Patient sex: M
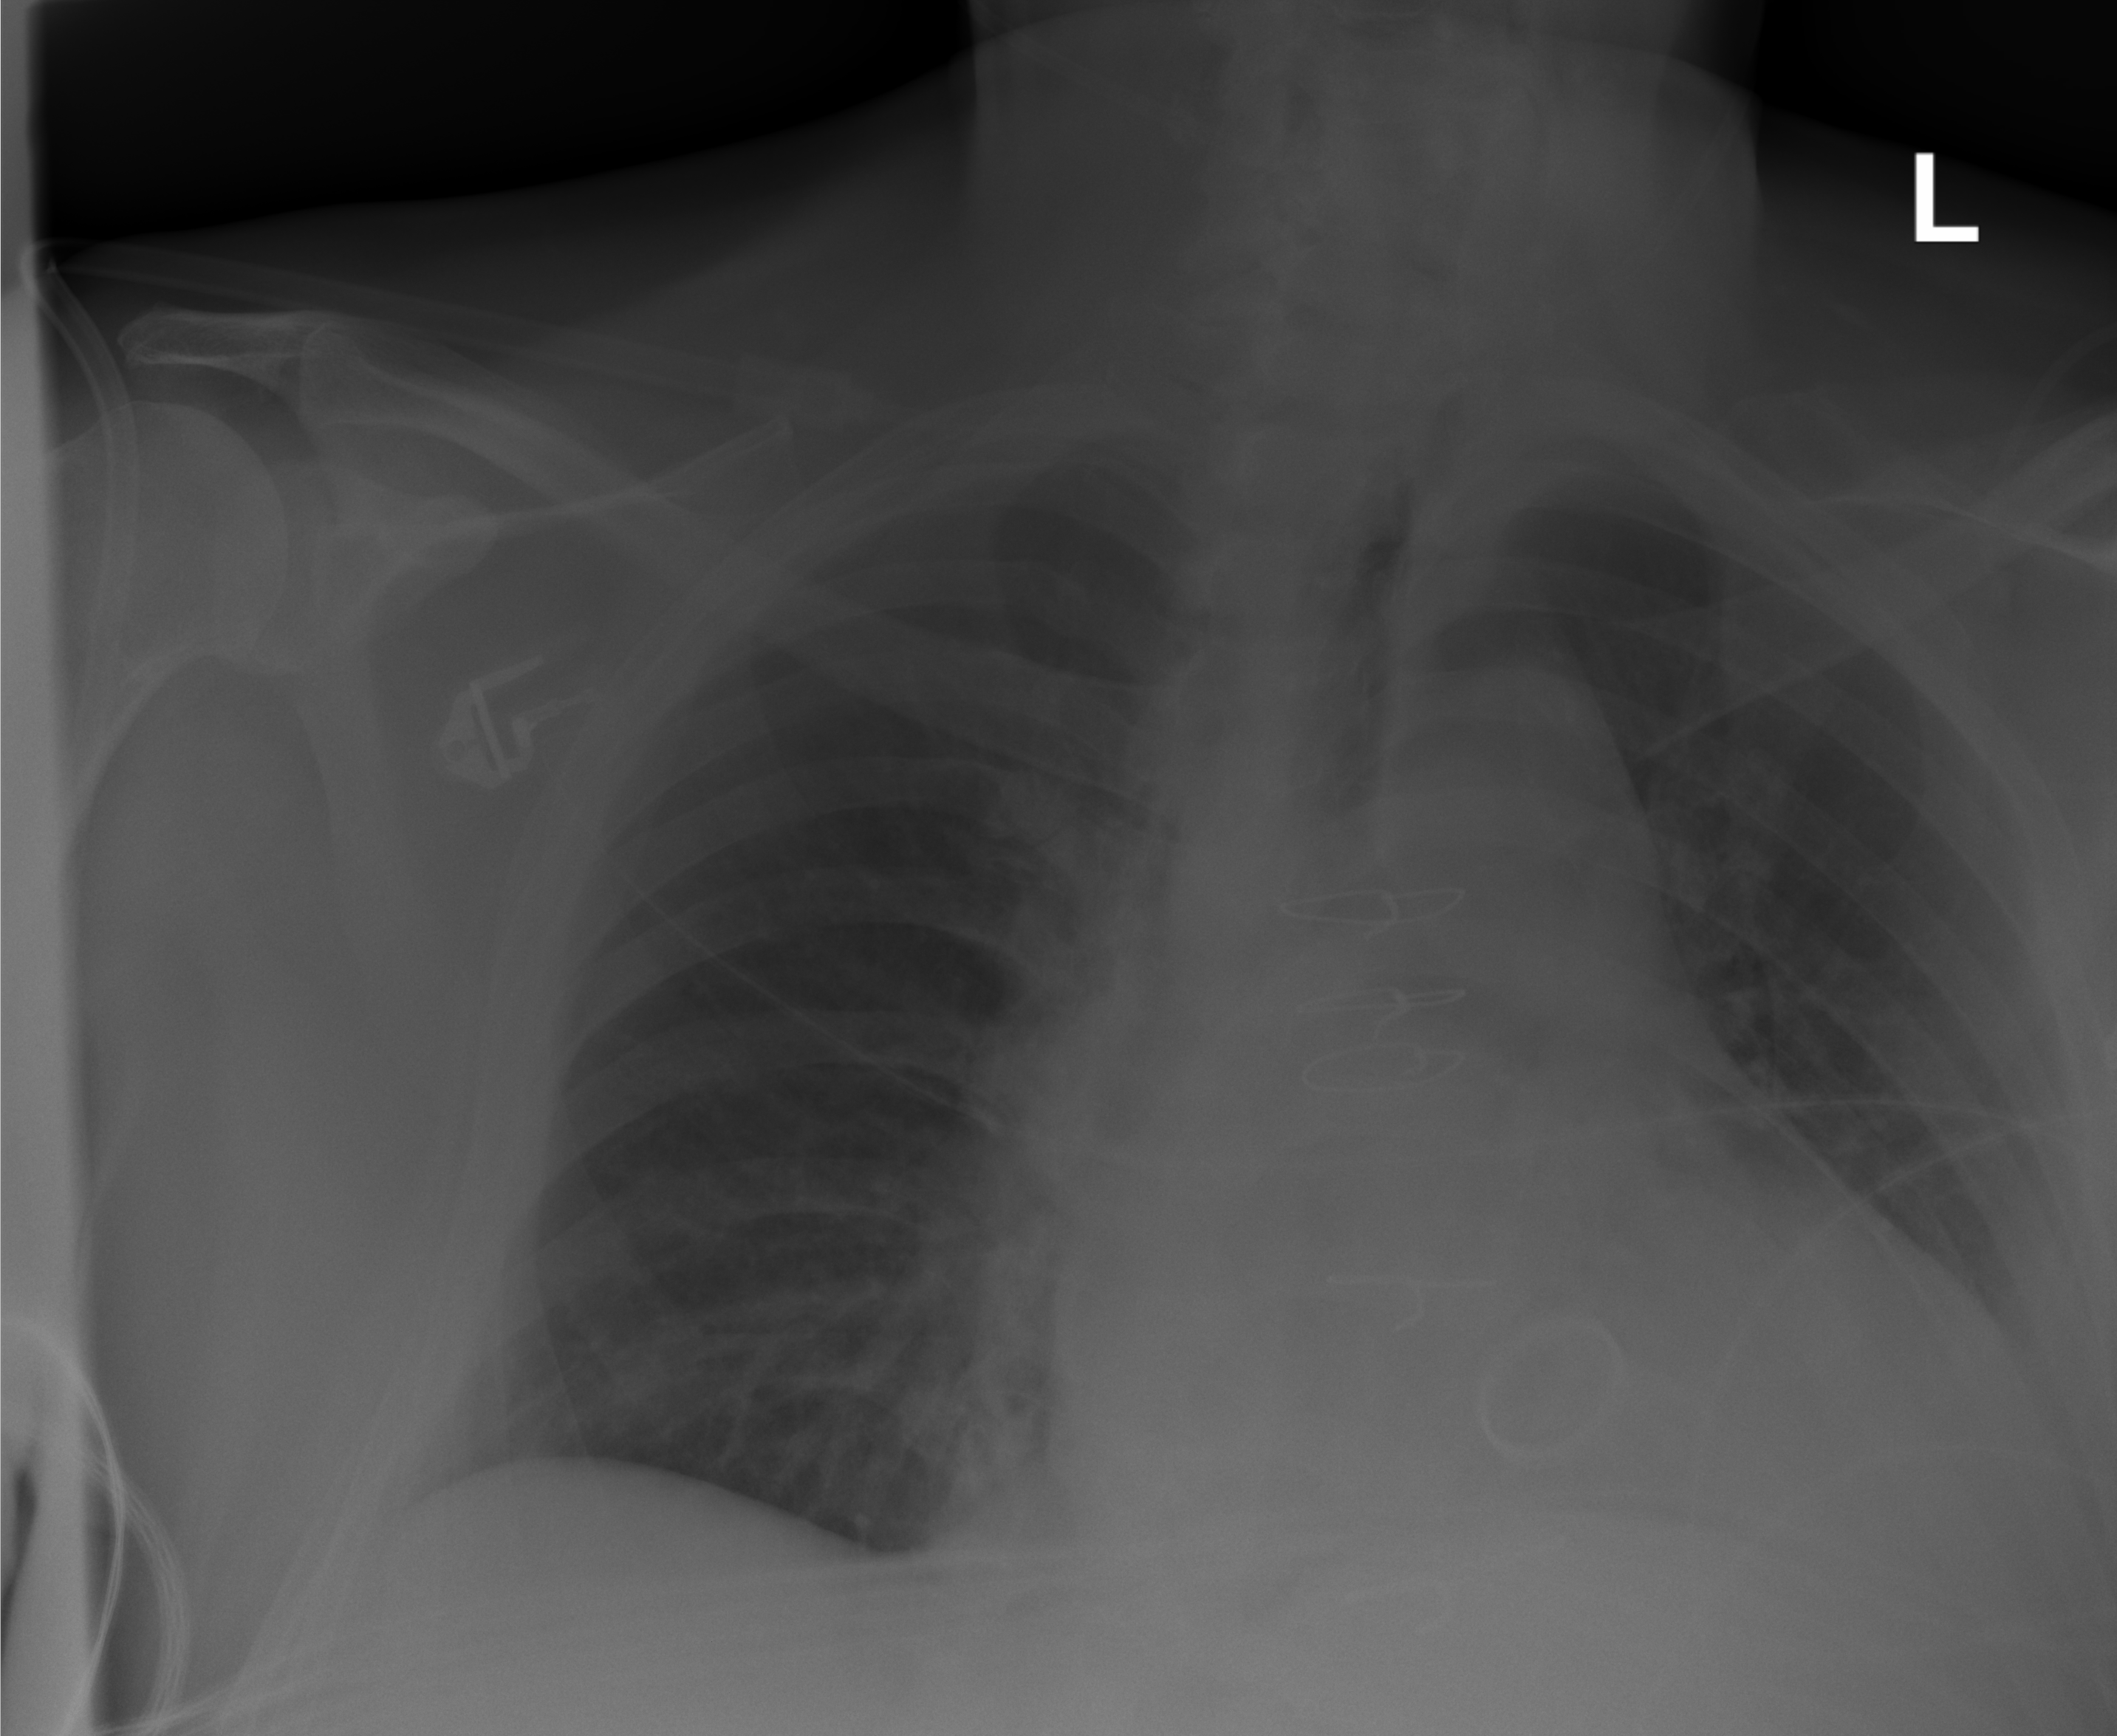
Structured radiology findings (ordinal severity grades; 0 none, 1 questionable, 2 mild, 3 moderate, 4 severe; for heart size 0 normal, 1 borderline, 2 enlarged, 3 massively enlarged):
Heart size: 2
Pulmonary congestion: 0
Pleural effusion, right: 0
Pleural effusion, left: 1
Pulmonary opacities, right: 0
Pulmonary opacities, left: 0
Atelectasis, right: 0
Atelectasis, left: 1